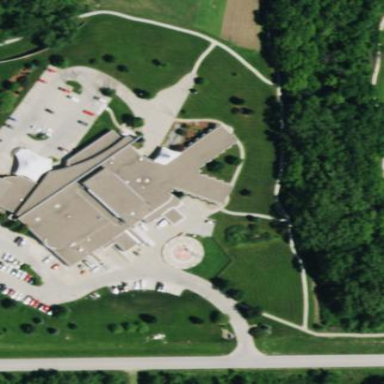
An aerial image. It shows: Hospital building.